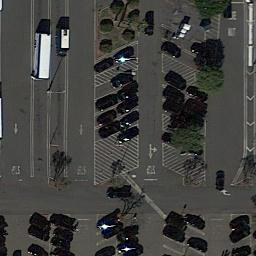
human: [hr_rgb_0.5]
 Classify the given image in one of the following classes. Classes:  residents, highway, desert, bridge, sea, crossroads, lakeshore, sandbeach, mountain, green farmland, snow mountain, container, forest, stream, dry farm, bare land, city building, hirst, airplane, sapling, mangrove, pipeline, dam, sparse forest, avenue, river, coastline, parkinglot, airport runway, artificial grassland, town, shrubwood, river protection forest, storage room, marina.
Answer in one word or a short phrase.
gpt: parkinglot